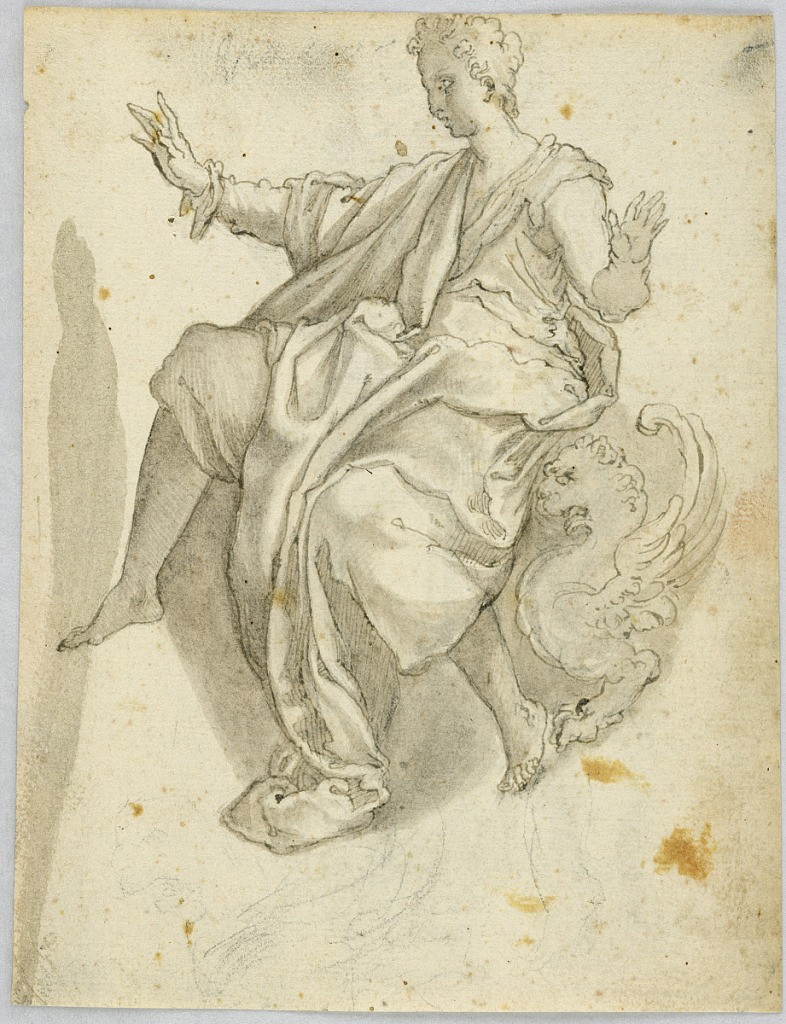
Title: Drawing: A) Personification of charity, B) A terrified woman
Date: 1590–1620
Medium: Black chalk and pen with grayish-brown water color on paper
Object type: Drawing
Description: Obverse: Charity is shown de face walking and carrying an eating boy on her left hand. She looks down and gives an apple to a girl on her left. Part of a drapery is shown at the right edge. Reverse: A terrified woman is sitting and looking downwards. A chimeria supports her seat.